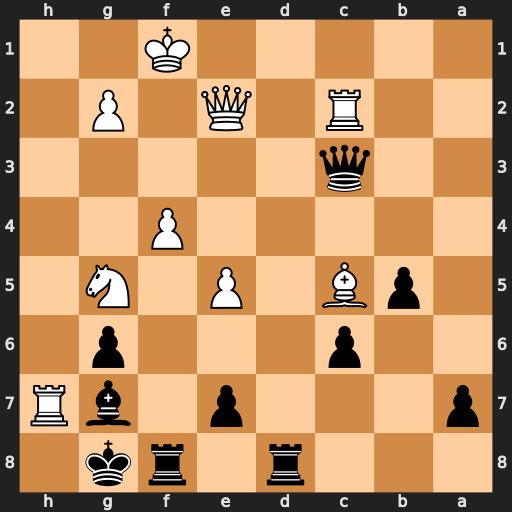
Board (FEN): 3r1rk1/p3p1bR/2p3p1/1pB1P1N1/5P2/2q5/2R1Q1P1/5K2
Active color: b
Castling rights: -
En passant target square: -
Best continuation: Qa1+ Kf2 Rxf4+ Kg3 Bxe5